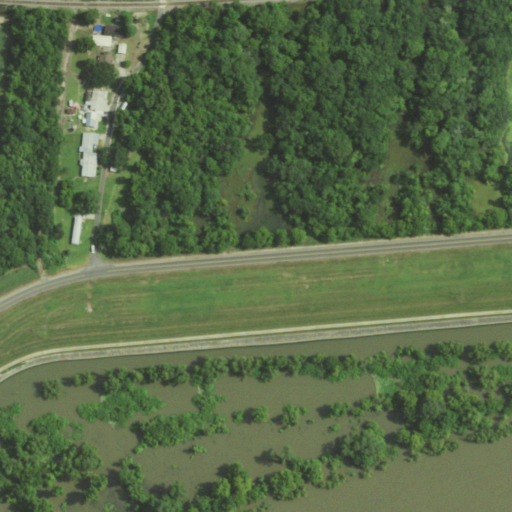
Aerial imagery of depression(s) in Louisiana named Belmont Crevasse containing woody wetlands, low intensity development, pasture, herbaceous wetlands, open development, cultivated crops, evergreen forest, mixed forest, open water, high intensity development, and medium intensity development